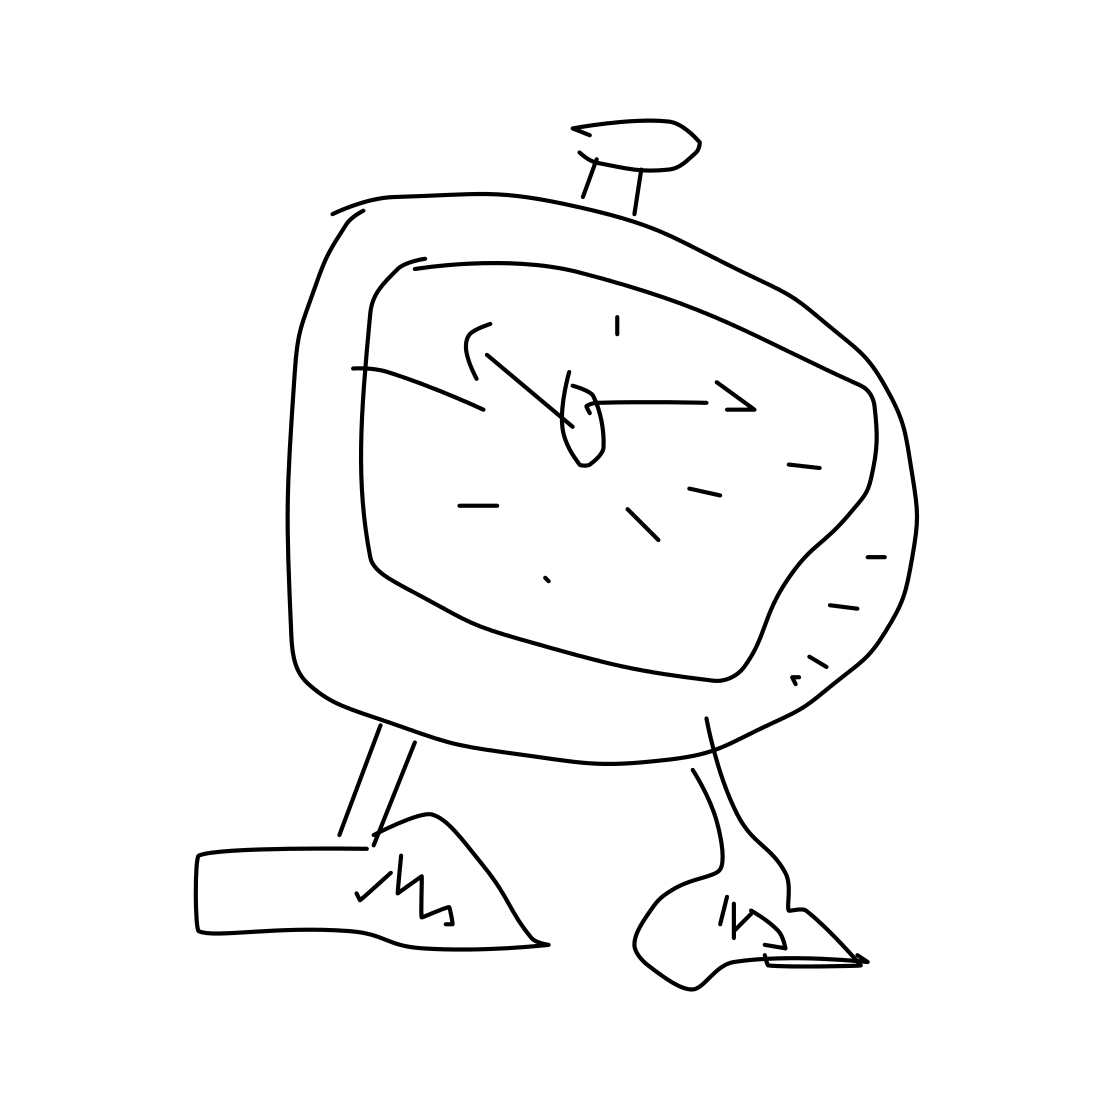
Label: parking meter